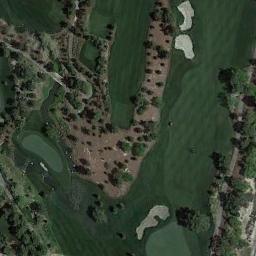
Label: golf_course